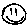
Label: smiley face